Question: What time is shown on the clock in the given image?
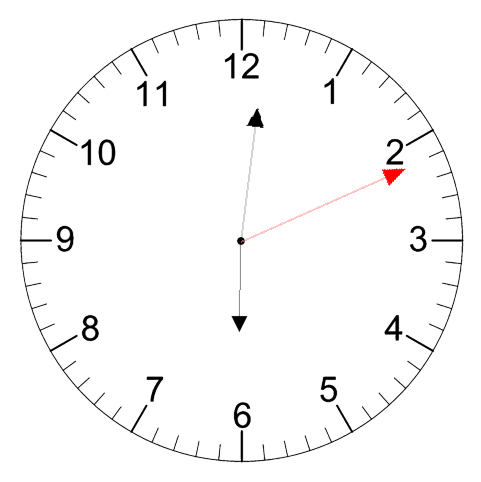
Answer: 06:01:11